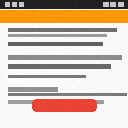
Screen state: on